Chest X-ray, PA view. Patient: 49 years old, sex F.
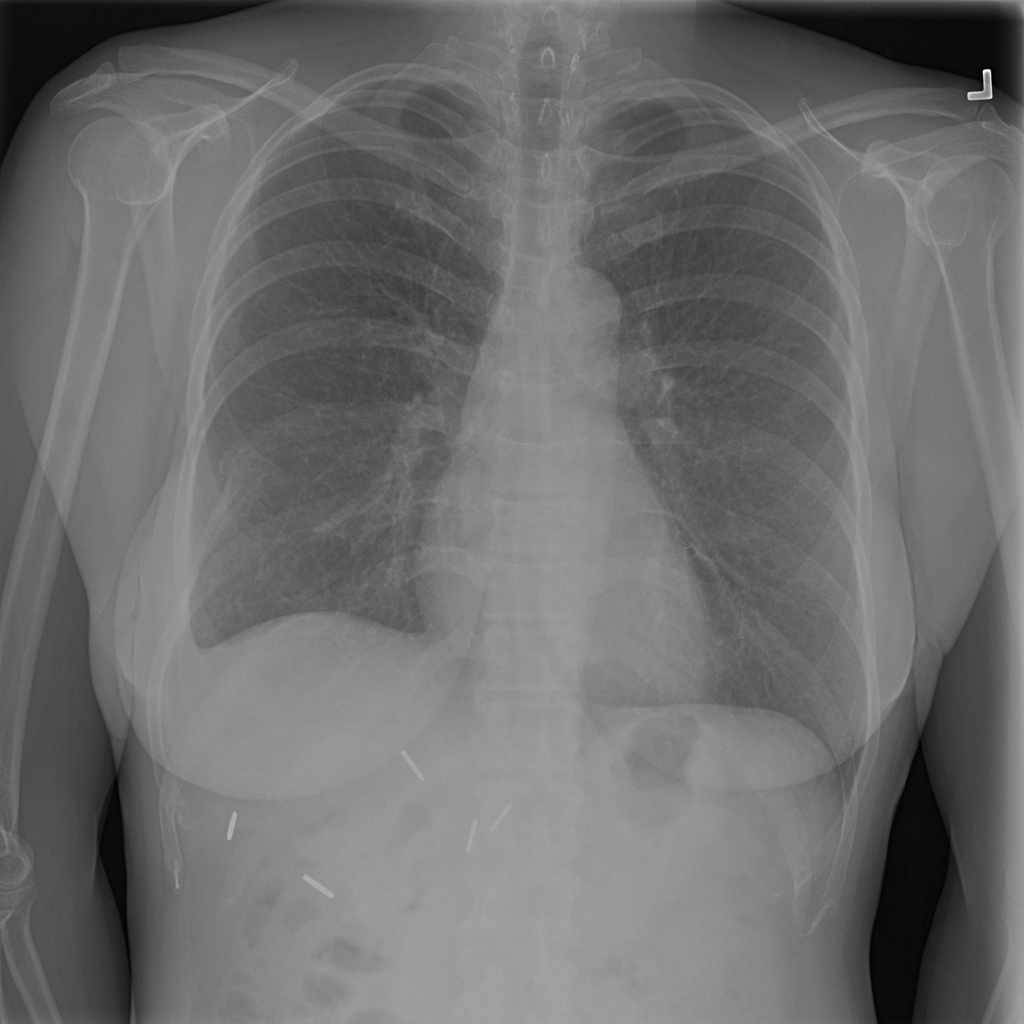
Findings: No Finding